Aerial crown-view tile of a tropical tree (Barro Colorado Island, Panama), acquired 20250414:
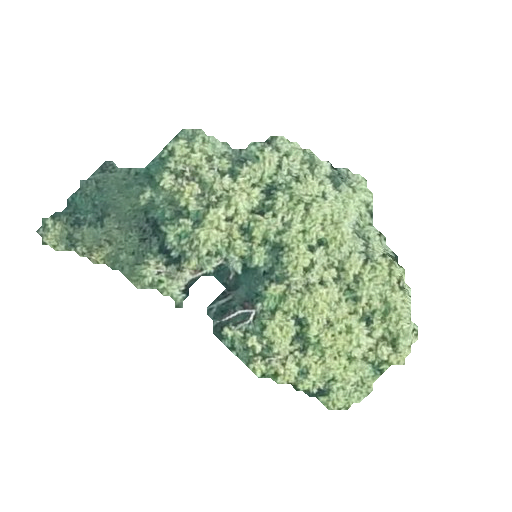
Species: Guarea guidonia
GBIF accepted scientific name: Guarea guidonia
Crown area: 87.061 m²